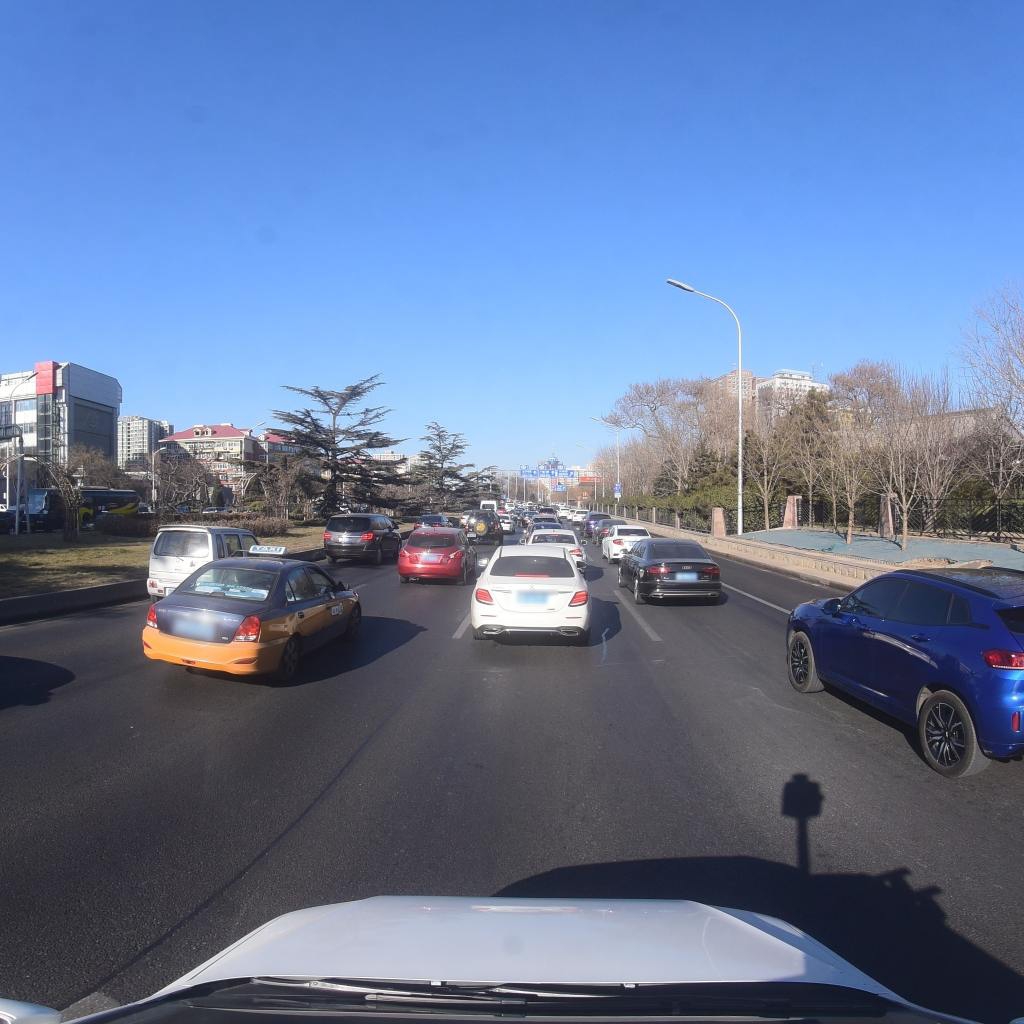
Region: Fengtai
Road damage annotations: longitudinal patch, longitudinal patch